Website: ulta-beauty
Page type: delivery-shipping
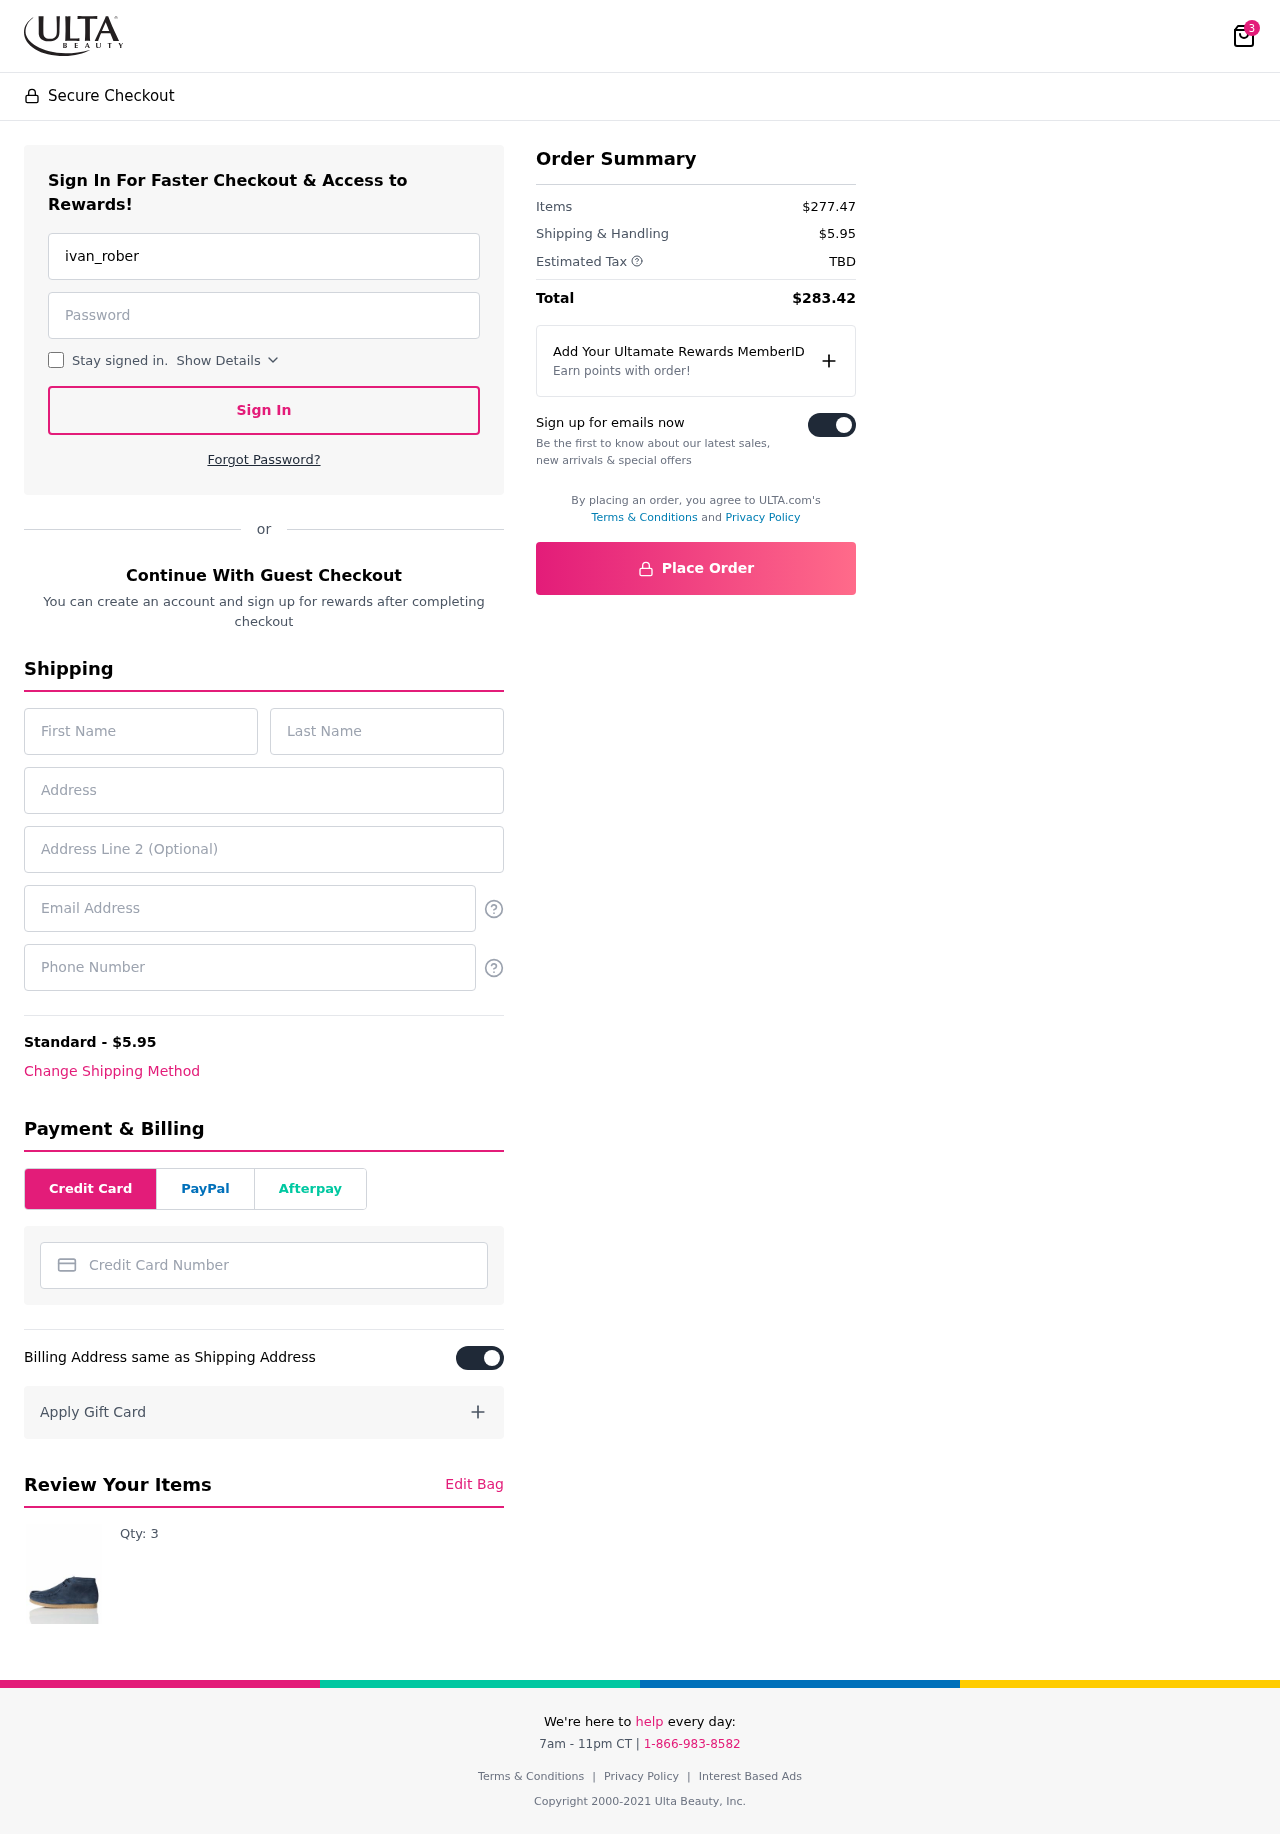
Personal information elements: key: PII_CARD_NUMBER
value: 2285 0282 2608 9293
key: PII_EMAIL
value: ivan_roberts@yahoo.com
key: PII_EMAIL2
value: ivan_roberts@yahoo.com
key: PII_FIRSTNAME
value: Ivan
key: PII_LASTNAME
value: Roberts
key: PII_PHONE
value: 4502614929
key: PII_STREET
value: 37166 Justin Views
Product elements: key: PRODUCT1_QUANTITY
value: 3
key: PRODUCT1
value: Qty: 3
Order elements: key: ORDER_NUM_ITEMS
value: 3
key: ORDER_SHIPPING_COST
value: $5.95
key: ORDER_SUBTOTAL
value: $277.47
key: ORDER_TAX
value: TBD
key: ORDER_TOTAL
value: $283.42